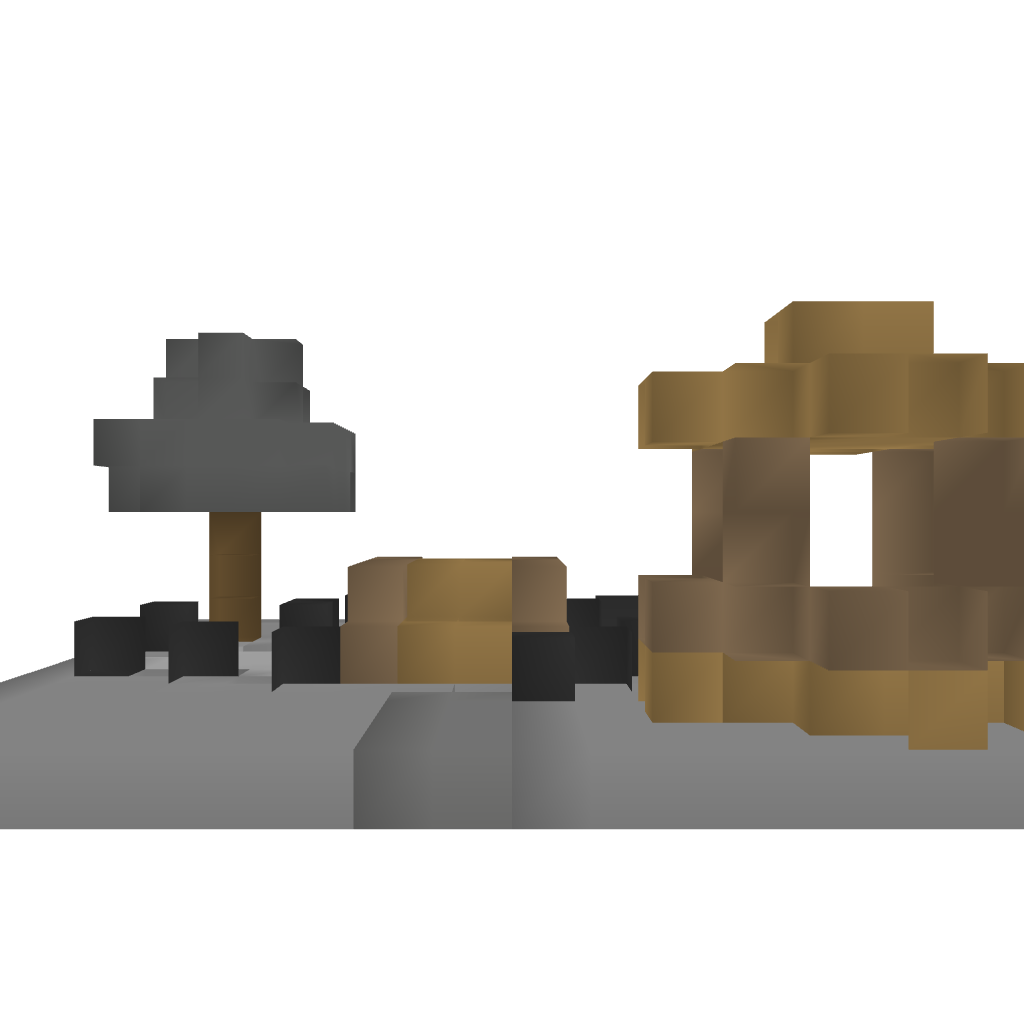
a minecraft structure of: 5 minute Builds #1